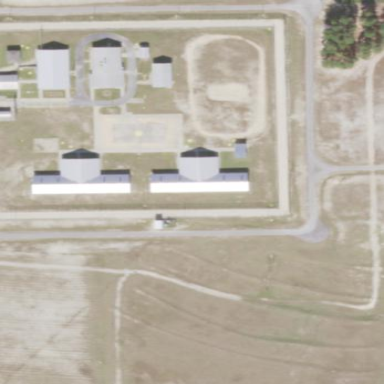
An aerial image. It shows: Prison.